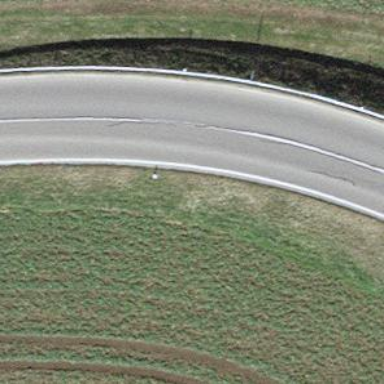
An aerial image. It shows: Primary highway.